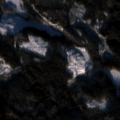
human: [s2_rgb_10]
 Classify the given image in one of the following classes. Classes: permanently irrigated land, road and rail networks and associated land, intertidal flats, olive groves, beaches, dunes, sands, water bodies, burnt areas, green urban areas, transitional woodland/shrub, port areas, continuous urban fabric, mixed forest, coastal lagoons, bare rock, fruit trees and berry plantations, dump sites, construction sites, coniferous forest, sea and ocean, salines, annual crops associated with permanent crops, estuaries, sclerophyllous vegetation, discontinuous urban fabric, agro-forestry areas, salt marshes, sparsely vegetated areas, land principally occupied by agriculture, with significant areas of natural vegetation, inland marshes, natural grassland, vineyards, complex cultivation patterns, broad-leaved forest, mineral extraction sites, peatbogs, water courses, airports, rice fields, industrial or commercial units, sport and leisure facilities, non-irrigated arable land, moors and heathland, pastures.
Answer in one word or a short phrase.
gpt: coniferous forest, mixed forest